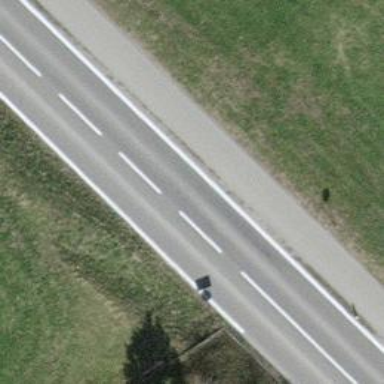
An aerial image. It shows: Secondary road.